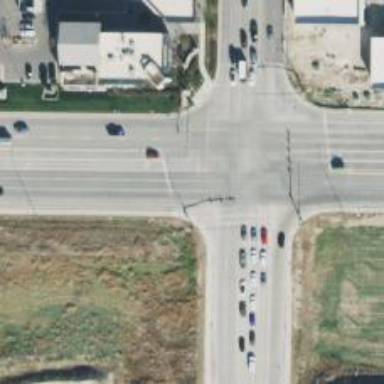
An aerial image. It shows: Crossing on the road with line markings.